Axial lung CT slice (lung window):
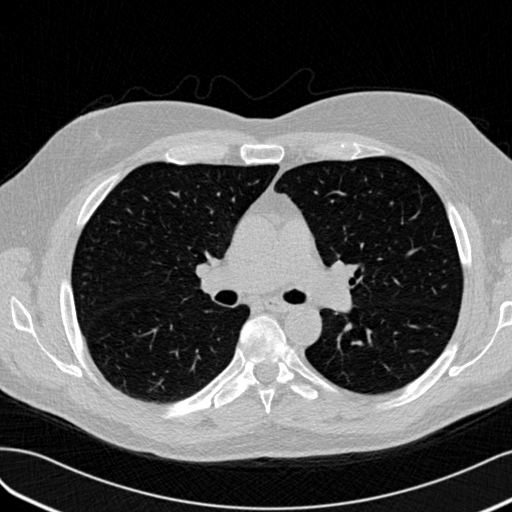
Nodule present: no